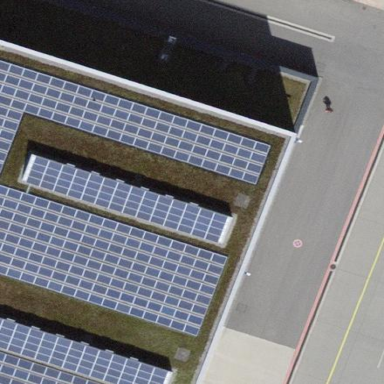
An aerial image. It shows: Solar power generator.